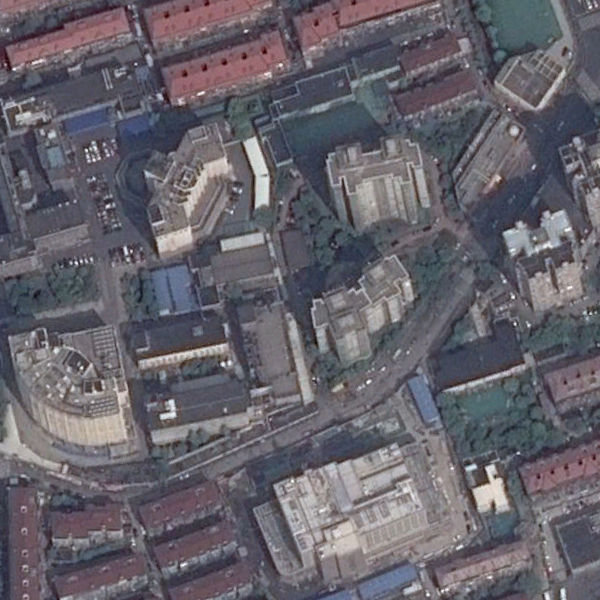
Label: Commercial